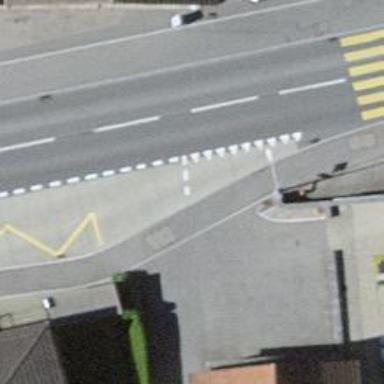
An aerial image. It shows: Road with "give way" sign.